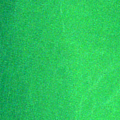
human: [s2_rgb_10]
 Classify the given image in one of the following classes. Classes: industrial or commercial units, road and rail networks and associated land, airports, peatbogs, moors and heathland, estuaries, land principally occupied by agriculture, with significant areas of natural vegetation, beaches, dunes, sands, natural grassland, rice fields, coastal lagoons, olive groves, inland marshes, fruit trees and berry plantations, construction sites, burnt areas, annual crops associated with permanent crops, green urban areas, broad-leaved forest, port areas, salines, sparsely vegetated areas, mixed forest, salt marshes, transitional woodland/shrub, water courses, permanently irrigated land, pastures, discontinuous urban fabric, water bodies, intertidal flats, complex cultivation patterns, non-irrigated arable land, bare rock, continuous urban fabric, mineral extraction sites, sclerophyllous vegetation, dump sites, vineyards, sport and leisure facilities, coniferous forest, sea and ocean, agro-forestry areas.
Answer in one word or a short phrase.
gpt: sea and ocean